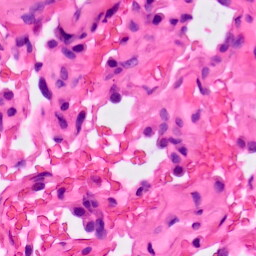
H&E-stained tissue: Lung